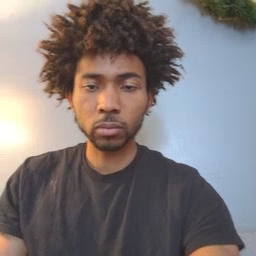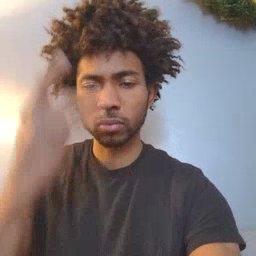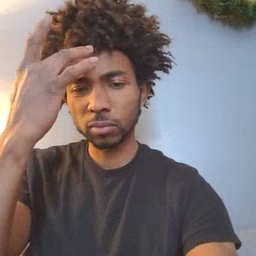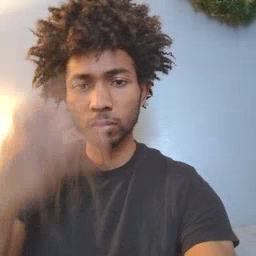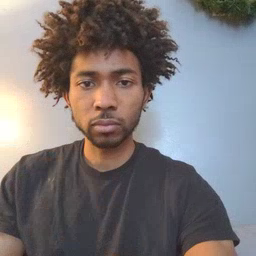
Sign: sick